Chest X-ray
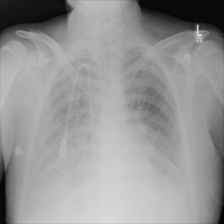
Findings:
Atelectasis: negative
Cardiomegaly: negative
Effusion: negative
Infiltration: negative
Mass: negative
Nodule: negative
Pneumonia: negative
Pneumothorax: negative
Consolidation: negative
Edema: positive
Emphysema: negative
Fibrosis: negative
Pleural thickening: negative
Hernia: negative